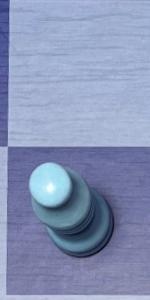
Label: Bishop_White